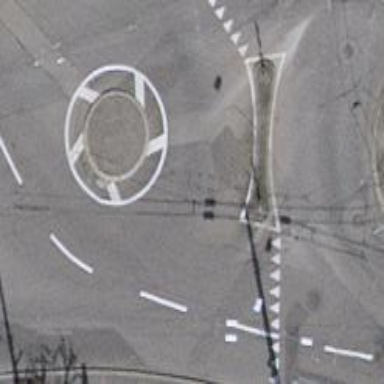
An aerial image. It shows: Tertiary road with asphalt surface leading to roundabout. There are no sidewalks and trolley wires are present.